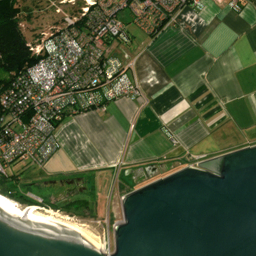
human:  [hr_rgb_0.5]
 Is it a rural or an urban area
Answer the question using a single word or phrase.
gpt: urban

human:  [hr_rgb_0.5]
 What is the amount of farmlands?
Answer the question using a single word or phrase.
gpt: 21

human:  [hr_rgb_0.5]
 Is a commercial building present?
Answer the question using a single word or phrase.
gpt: yes

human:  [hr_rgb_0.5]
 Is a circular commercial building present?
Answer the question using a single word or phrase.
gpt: no

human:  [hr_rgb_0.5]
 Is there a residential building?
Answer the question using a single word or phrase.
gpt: yes

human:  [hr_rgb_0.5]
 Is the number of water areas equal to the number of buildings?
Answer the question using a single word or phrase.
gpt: no

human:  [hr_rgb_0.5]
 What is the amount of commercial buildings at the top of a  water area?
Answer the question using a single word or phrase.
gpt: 5

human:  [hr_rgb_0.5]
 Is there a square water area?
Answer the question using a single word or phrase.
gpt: yes

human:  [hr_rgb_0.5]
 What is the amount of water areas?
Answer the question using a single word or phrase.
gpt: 27

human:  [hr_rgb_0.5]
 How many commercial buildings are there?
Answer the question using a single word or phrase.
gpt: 5

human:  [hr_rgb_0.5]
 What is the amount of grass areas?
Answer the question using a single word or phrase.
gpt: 150

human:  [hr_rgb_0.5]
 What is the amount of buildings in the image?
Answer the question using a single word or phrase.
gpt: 2394

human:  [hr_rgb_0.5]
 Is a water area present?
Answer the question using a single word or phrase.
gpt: yes

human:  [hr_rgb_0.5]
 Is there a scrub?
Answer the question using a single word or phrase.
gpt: yes

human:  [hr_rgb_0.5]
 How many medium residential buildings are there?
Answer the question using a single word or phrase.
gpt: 0

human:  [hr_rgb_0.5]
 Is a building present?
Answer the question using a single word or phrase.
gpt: yes

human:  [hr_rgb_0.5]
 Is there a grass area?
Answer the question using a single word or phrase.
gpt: yes

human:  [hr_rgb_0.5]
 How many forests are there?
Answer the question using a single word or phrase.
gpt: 124

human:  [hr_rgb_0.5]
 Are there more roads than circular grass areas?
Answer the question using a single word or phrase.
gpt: yes

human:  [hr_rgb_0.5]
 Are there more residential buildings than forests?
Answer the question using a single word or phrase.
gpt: yes

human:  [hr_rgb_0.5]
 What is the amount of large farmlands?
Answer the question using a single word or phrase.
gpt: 19

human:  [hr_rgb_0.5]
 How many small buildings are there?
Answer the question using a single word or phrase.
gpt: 2392

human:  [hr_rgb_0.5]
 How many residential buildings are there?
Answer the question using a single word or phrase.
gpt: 2377

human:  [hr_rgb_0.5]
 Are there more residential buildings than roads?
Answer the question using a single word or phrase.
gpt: yes

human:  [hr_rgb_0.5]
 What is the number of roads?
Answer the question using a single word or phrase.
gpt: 332

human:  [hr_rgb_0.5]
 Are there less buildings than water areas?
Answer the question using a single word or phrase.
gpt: no

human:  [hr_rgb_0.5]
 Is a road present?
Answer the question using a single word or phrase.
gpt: yes

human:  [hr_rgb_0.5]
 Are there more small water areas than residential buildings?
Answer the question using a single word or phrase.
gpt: no

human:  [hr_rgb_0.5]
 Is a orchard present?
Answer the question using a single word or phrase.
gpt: yes

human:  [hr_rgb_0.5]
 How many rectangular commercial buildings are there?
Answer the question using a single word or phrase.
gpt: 2

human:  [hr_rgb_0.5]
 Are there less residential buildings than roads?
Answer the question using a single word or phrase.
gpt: no

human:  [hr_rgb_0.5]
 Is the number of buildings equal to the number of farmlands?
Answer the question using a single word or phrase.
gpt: no

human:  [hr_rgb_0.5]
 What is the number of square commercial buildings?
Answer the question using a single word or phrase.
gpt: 0

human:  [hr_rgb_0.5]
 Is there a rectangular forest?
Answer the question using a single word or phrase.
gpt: yes

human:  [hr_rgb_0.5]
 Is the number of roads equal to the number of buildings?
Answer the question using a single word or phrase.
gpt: no

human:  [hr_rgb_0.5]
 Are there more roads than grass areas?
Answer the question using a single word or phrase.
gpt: yes

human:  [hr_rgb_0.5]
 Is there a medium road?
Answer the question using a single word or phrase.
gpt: no

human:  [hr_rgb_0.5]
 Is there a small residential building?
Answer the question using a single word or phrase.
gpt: yes

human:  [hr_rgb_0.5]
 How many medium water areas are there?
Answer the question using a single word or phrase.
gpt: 7

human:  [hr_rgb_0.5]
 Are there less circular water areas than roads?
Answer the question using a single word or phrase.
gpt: yes

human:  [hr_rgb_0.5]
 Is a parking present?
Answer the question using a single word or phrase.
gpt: yes

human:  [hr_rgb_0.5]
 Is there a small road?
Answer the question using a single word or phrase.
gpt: yes

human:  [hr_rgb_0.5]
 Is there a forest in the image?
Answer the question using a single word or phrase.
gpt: yes

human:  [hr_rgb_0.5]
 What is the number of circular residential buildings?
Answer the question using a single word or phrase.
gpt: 0

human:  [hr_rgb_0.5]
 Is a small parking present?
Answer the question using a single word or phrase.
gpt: yes

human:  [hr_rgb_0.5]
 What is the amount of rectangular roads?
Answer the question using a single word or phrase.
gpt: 0

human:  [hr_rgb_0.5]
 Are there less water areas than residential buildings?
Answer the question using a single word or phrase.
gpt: yes

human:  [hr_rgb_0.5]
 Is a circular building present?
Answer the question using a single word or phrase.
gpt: no

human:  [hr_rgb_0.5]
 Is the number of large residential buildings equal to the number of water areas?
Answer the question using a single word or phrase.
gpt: no

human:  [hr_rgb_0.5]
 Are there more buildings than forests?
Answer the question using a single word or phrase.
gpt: yes

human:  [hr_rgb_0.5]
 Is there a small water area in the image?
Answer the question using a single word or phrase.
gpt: yes

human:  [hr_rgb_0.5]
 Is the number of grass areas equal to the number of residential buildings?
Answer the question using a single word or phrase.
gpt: no

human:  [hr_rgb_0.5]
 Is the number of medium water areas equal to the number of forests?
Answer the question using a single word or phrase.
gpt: no

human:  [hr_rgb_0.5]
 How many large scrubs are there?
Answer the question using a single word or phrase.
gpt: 13

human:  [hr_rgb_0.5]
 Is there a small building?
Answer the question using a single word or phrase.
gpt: yes

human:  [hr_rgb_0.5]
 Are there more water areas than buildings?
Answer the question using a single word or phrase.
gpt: no

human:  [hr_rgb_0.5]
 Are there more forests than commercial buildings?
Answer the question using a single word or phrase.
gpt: yes

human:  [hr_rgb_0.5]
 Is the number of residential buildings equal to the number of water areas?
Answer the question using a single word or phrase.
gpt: no

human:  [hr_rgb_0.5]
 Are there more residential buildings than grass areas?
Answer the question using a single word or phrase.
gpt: yes

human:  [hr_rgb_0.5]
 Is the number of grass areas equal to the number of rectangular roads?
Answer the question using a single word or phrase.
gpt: no

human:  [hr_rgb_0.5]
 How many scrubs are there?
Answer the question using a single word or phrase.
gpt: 30

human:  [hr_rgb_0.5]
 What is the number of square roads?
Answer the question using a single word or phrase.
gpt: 0

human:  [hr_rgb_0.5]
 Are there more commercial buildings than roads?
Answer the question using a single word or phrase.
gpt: no

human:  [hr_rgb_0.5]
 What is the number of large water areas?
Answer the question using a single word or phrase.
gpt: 2